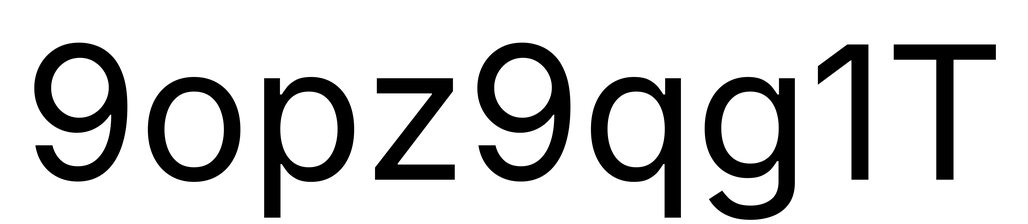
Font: Inter_Regular